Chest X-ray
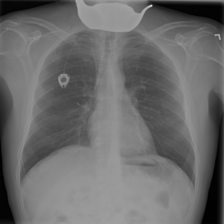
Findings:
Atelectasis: negative
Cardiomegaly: negative
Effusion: negative
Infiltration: positive
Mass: negative
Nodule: negative
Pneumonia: negative
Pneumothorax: negative
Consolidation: negative
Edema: negative
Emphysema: negative
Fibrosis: negative
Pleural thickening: negative
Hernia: negative